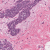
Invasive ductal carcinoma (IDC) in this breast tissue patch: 0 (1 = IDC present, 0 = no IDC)